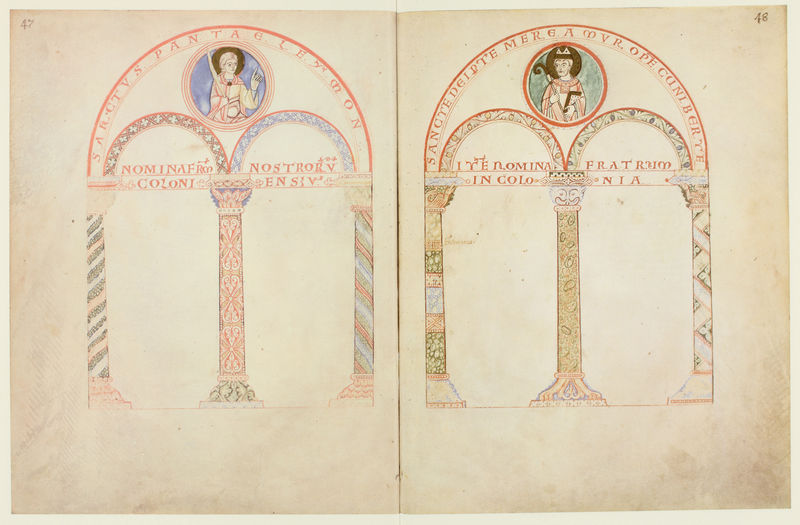
Titel: Liber Vitae der Abtei Corvey
Institution: Münster, Staatsarchiv
Schlagwörter: blau, blätter, hand, mann, grün, braun, bunt, männer, säule, säulen, weiss, zeichnung, rot, muster, ornament, rahmen, sockel, herr, kirche, kreis, engel, farbig, schrift, bogen, zwei, stab, spalten, rundbogen, bischof, könig, papst, weib, gestreift, streifen, tor, bemalt, bögen, buch, medaillon, torbogen, schwert, text, buchseite, verziert, portal, heiligenschein, mittelalter, rundbögen, romanik, mitra, heilige, hirtenstab, aufgeschlagen, buchseiten, spiralen, romanisch, latein, köln, heiligenschien, bischofsstab, buchmalerei, doppelseite, embleme, brün, latain, coloni, koloni, pantaleon, kunibert, bemahlt